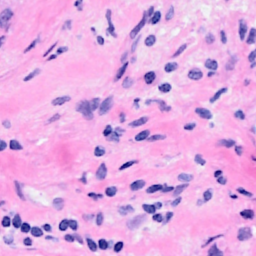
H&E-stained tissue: Breast